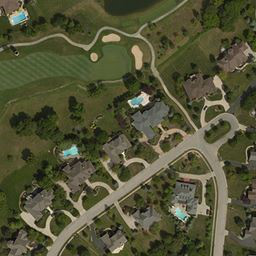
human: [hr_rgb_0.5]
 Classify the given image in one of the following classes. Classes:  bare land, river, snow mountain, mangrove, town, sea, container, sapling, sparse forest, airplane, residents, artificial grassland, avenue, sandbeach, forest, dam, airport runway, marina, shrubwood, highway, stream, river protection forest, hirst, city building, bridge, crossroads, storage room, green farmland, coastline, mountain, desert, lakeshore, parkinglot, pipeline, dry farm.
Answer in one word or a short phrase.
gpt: town